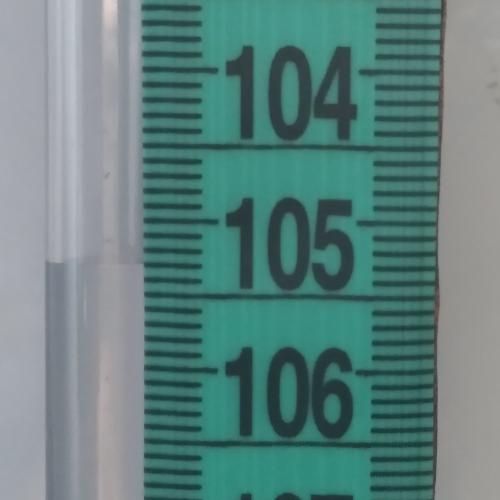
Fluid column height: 105.3 cm